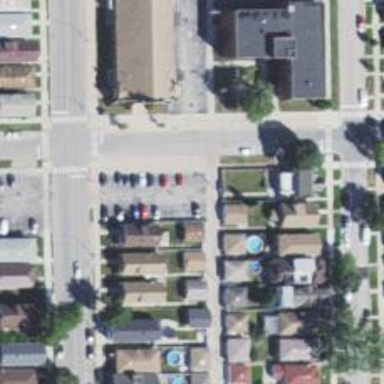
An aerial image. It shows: Alley classified as service road.